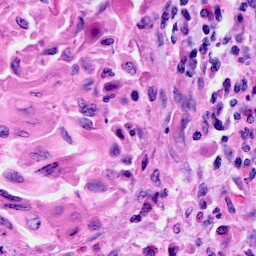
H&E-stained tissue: Cervix